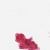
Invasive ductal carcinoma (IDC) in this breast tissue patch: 0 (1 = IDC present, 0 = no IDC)